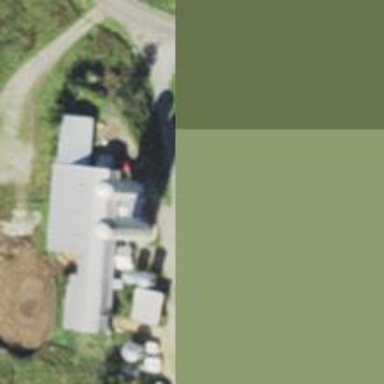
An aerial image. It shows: Silo.